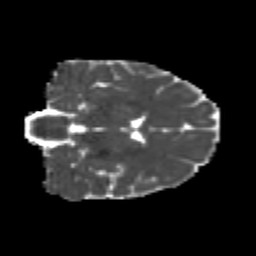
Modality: MD
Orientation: coronal
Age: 20
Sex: female
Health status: healthy
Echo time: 0.074 s